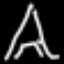
Label: The Eiffel Tower